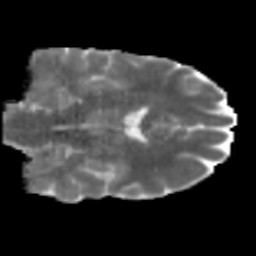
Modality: MD
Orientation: coronal
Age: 46
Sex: male
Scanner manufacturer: siemens
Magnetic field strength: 3 T
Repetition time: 5 s
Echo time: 0.092 s